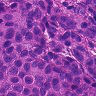
Metastatic tissue present: yes